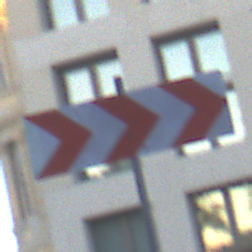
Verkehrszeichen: RichtungstafelnInKurvenGrossLinks
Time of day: SunriseSunset
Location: Outdoor (Urban)
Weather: Clear
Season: NotSpecified
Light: Natural